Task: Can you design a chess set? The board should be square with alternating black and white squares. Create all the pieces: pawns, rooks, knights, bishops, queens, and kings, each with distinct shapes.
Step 3876:
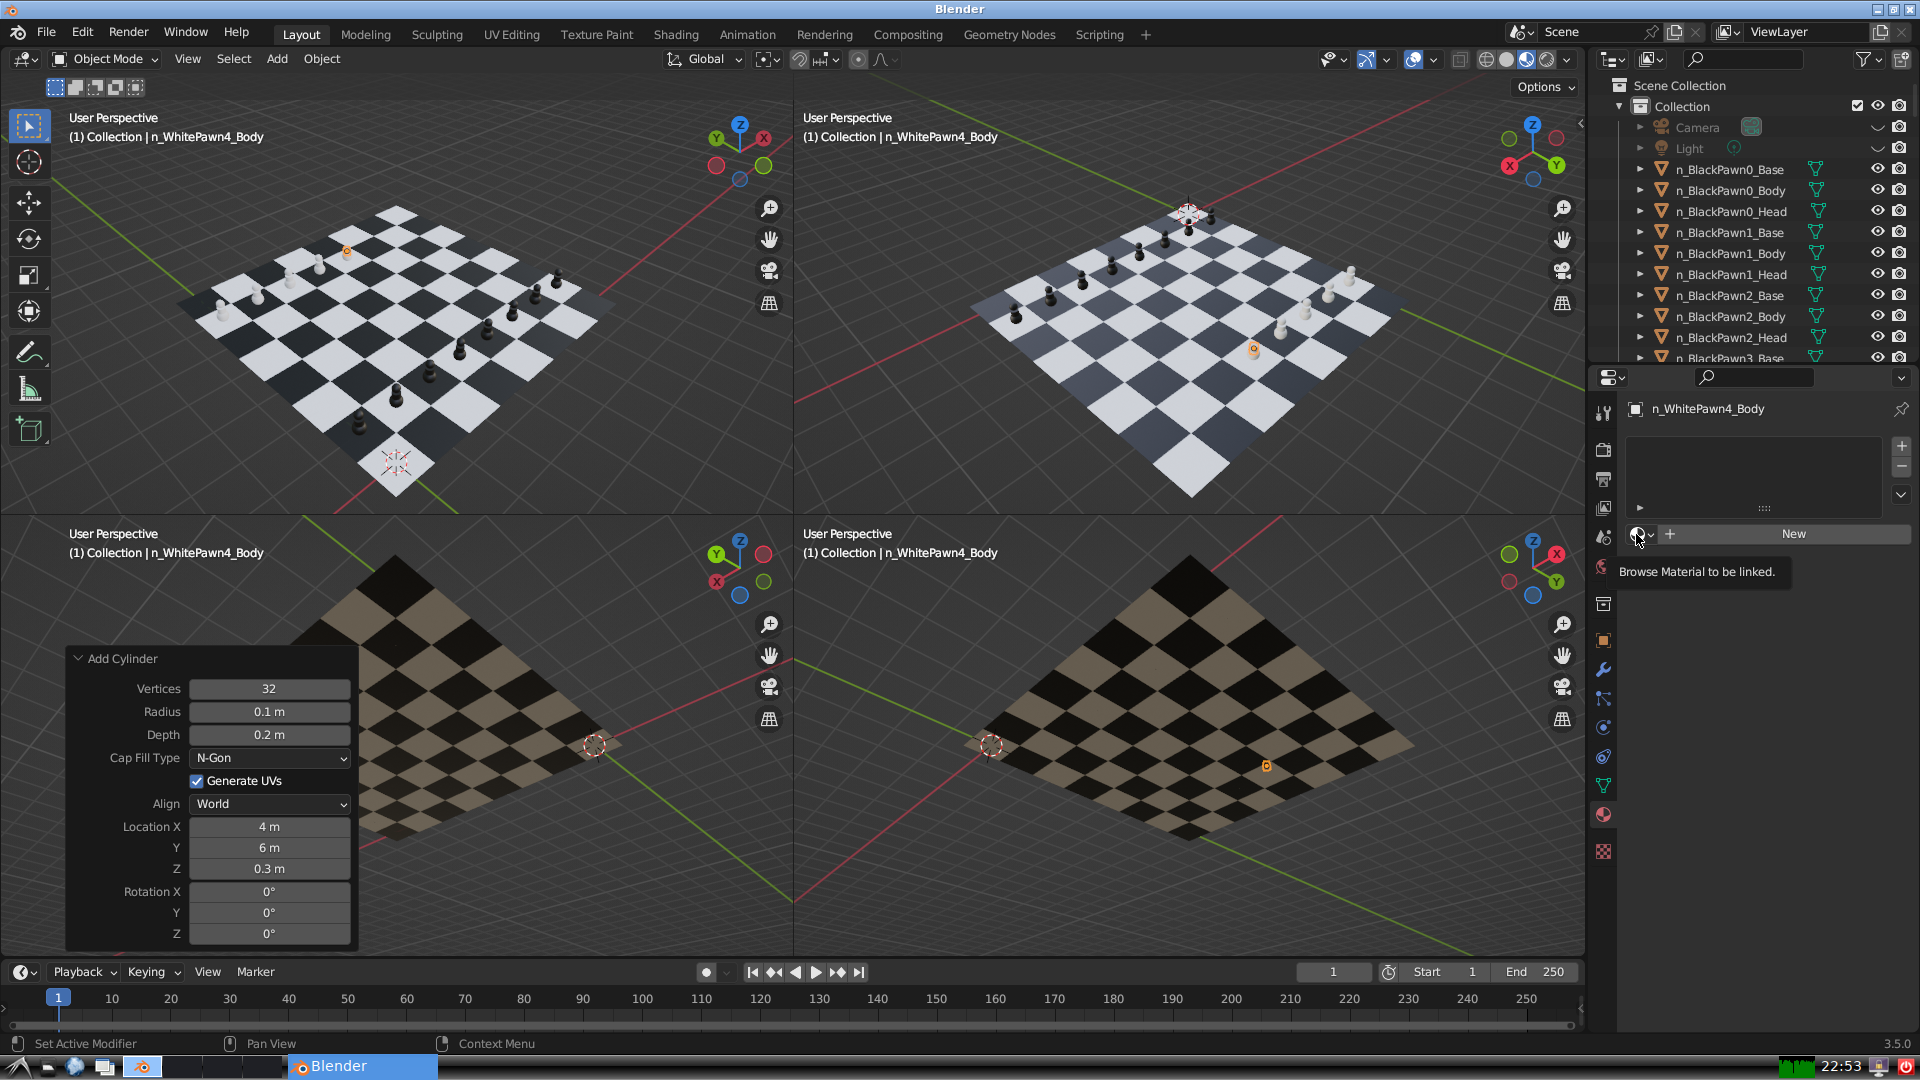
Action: click: no